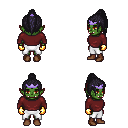
a pixel art fantasy rpg character, female body template, orc, green skin, maroon long-sleeve shirt, white pants, raven long topknot hairstyle, purple tiara, gold gloves, brown shoes, four views (front, back, left, right), 2x2 character sprite sheet, small pixel art, hard edges, no anti-aliasing